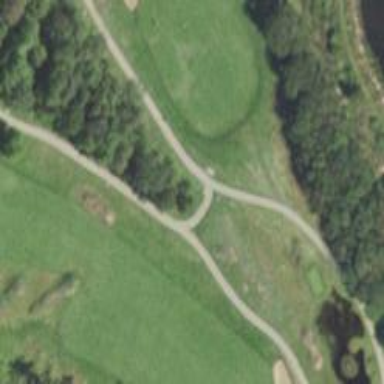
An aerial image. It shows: Path designated for golf carts.